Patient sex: F
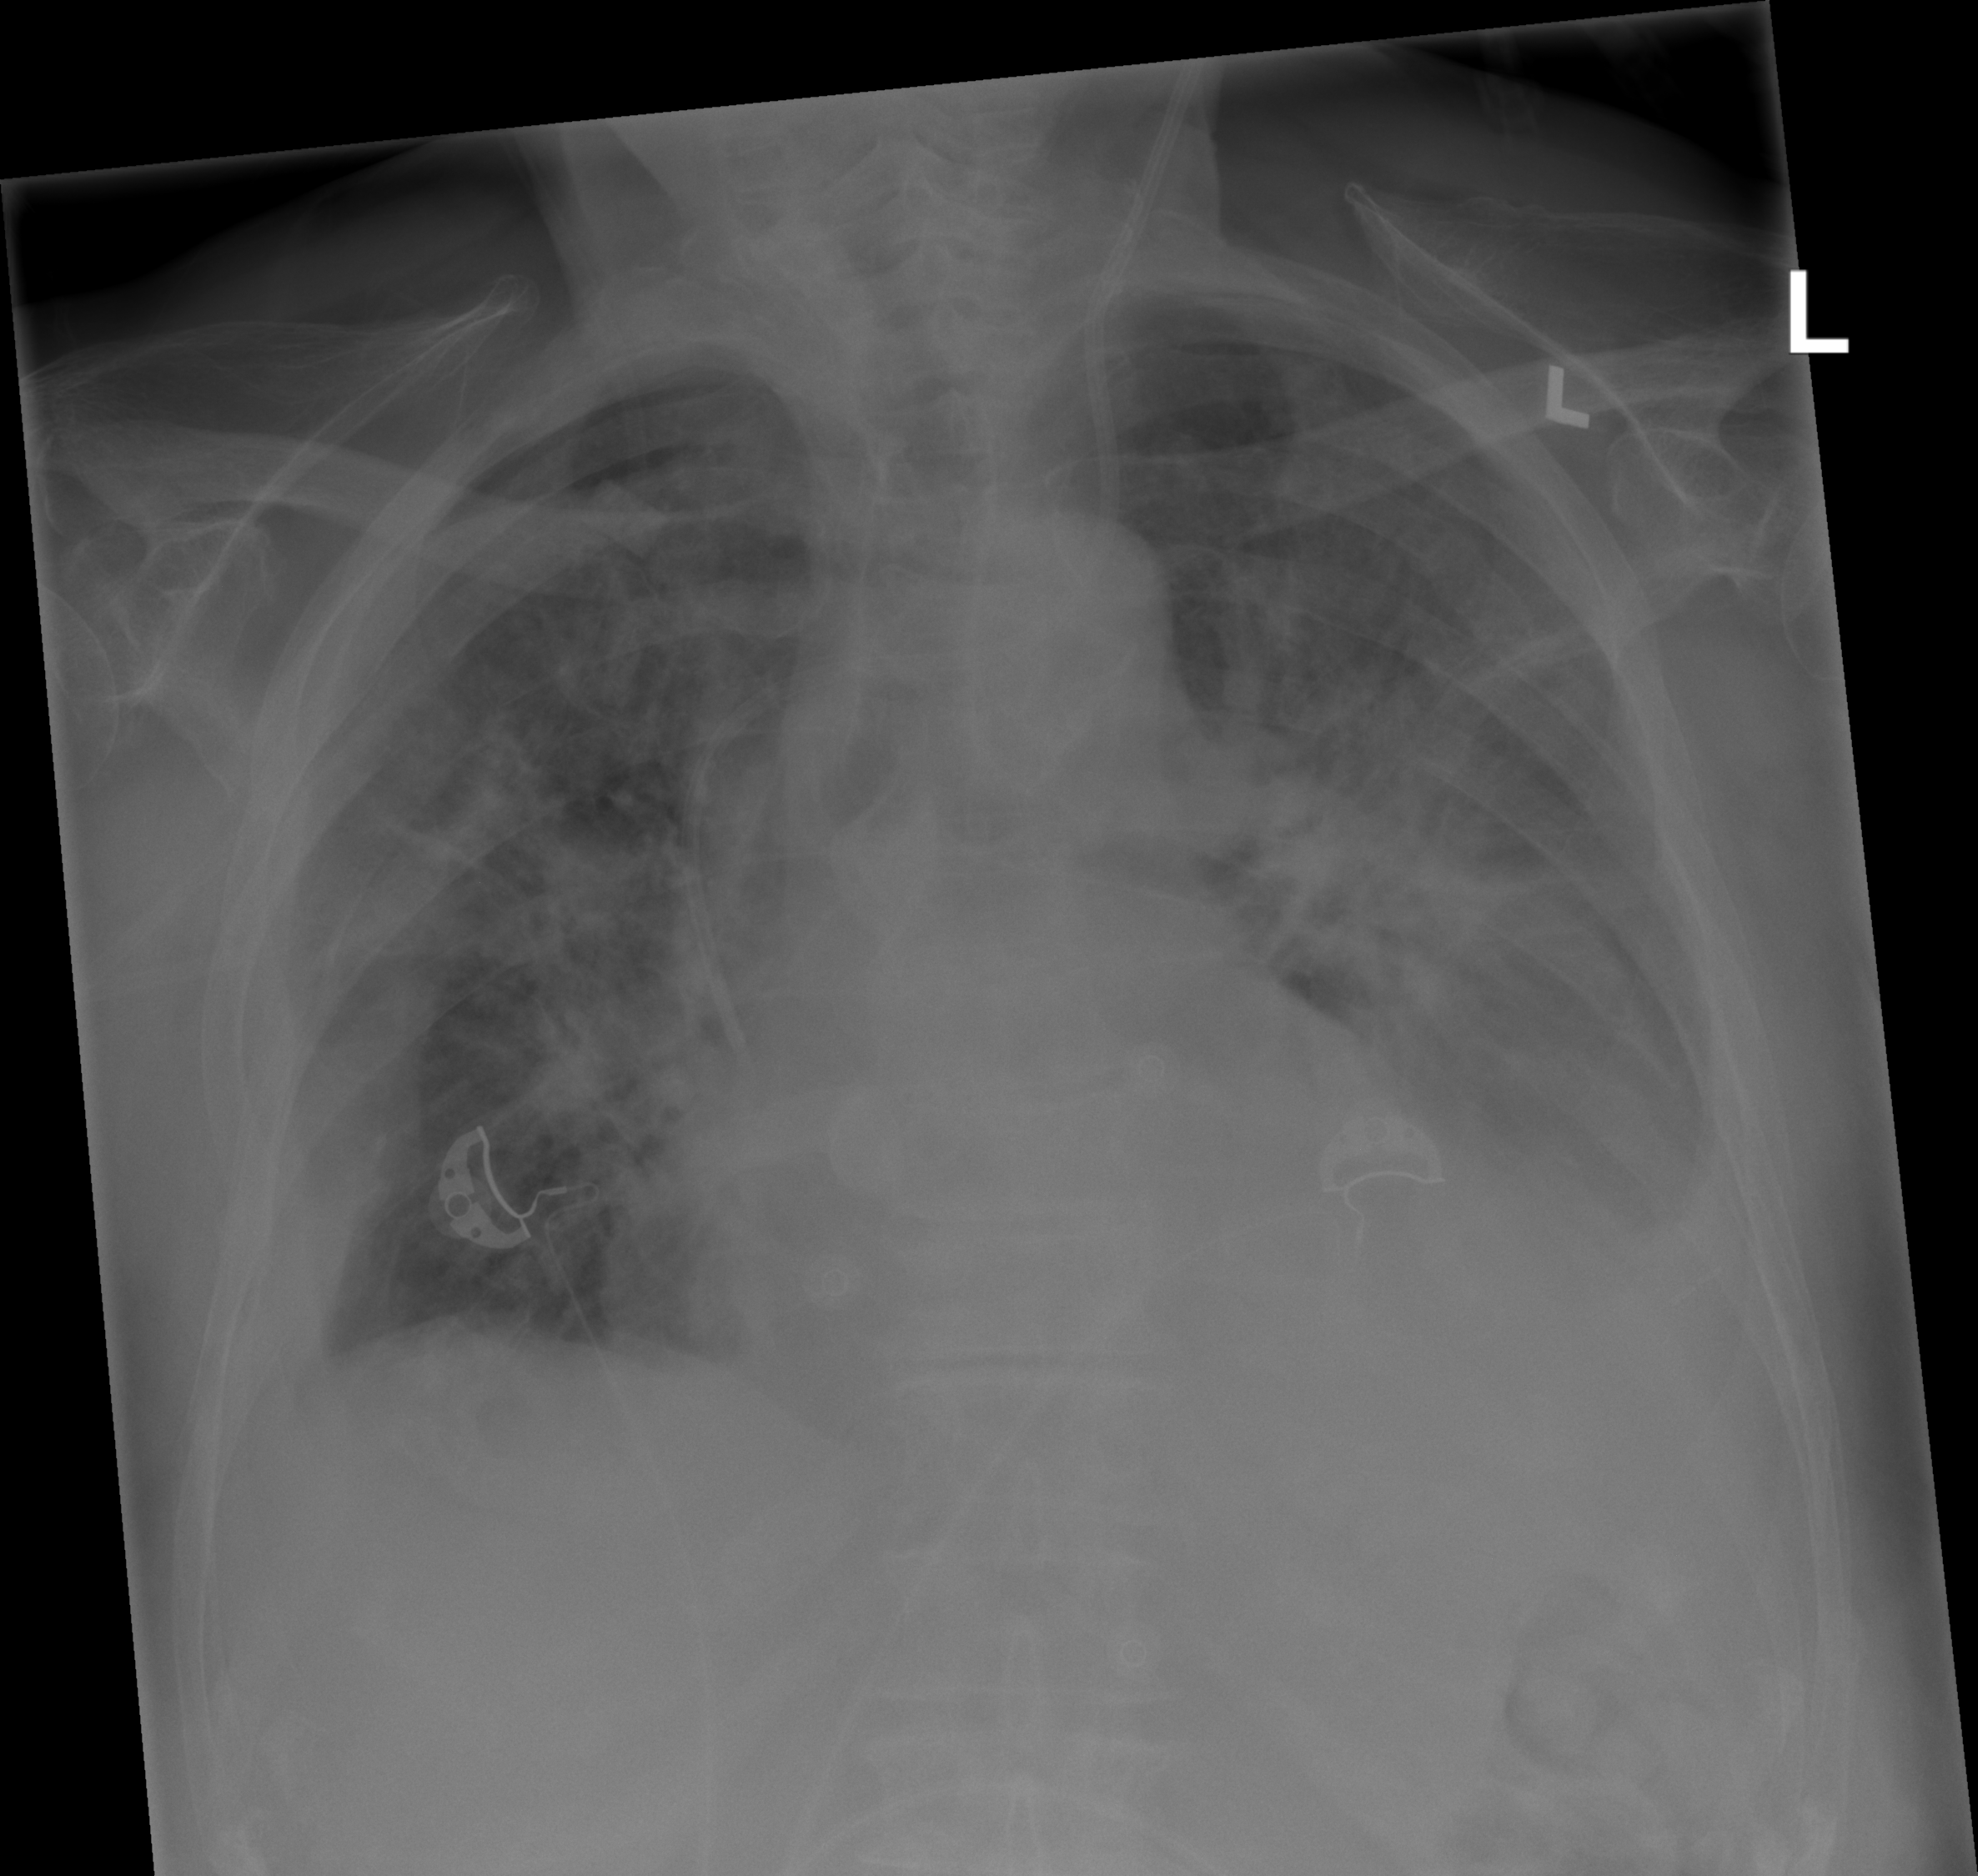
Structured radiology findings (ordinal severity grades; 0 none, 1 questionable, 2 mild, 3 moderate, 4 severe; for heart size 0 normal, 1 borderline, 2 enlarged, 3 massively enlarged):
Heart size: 2
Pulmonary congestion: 3
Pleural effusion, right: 2
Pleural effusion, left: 3
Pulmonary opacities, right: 2
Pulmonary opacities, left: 2
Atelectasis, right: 2
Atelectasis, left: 2